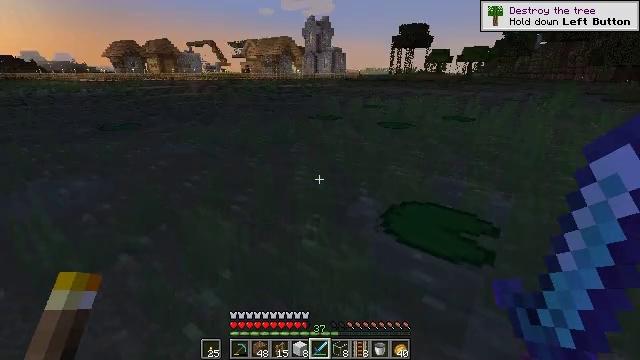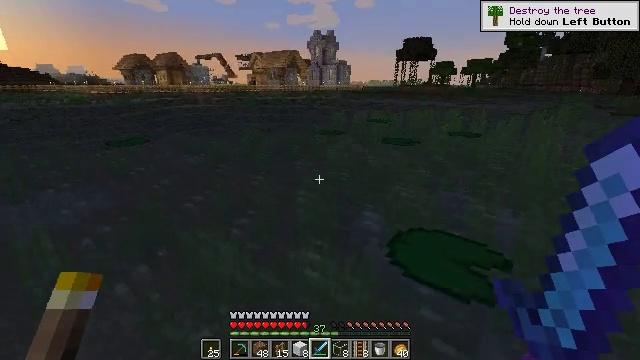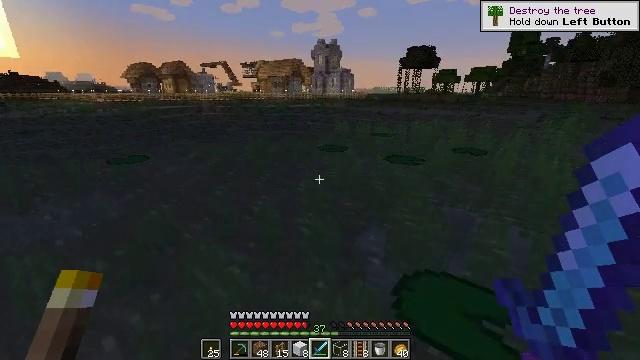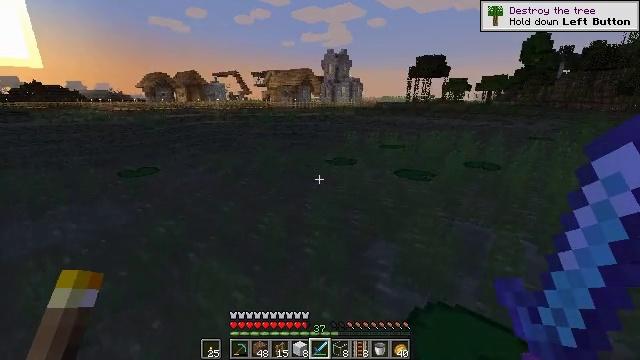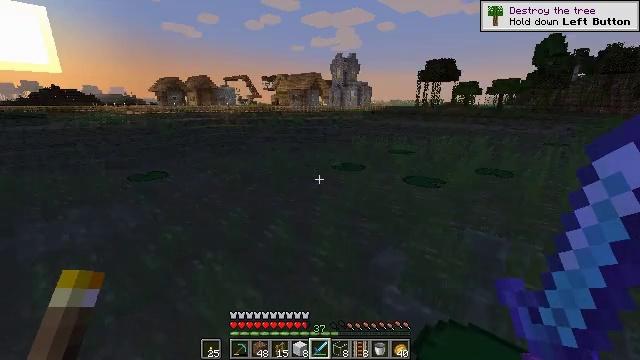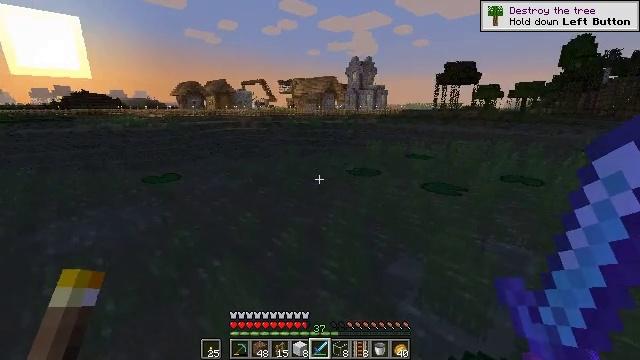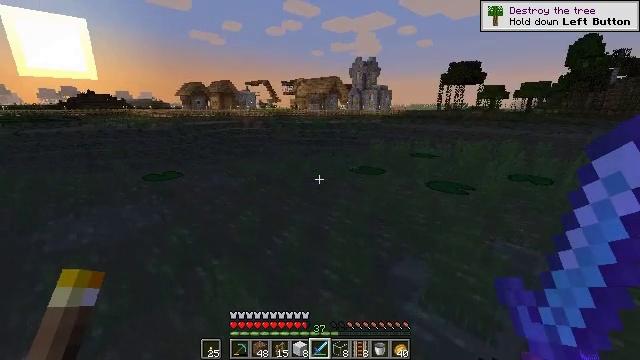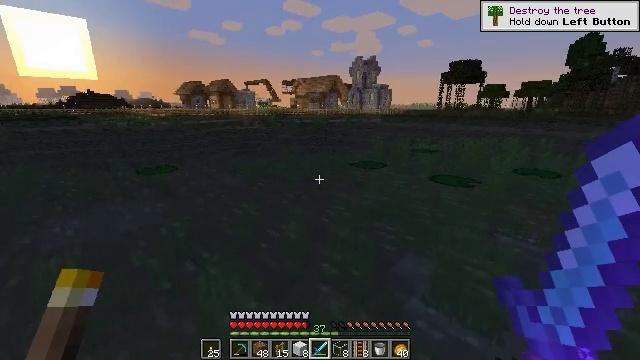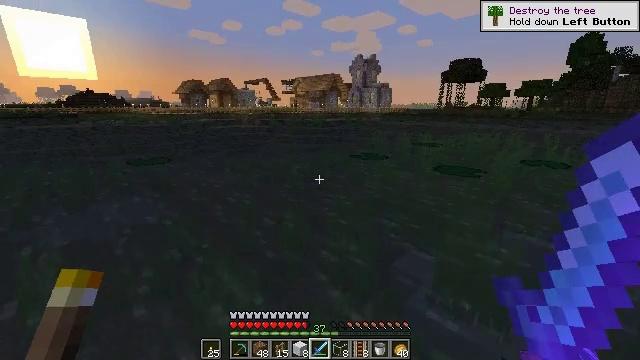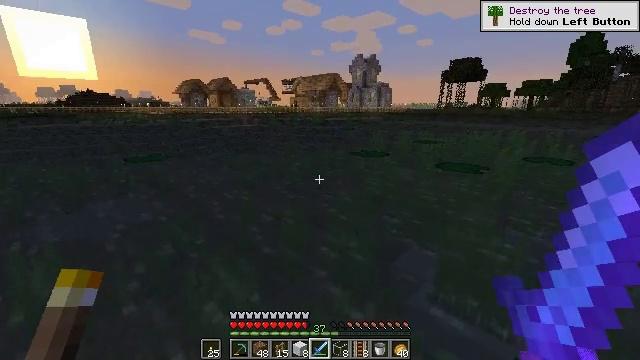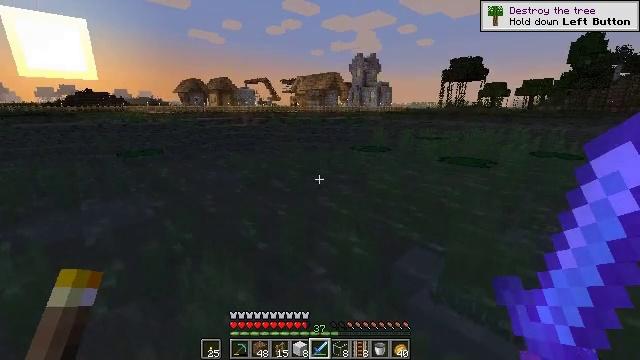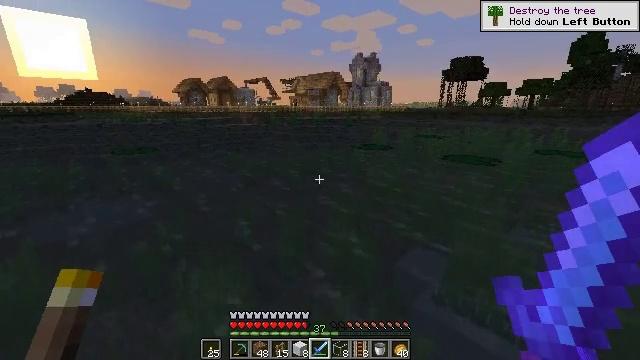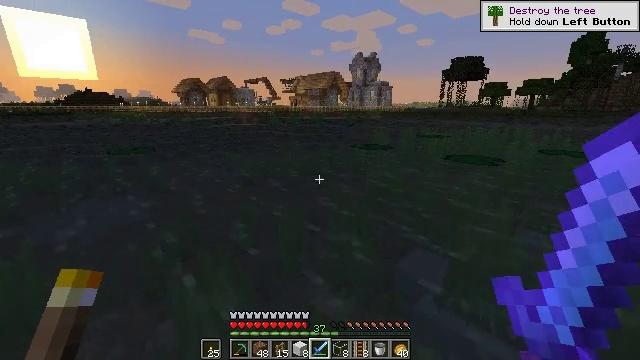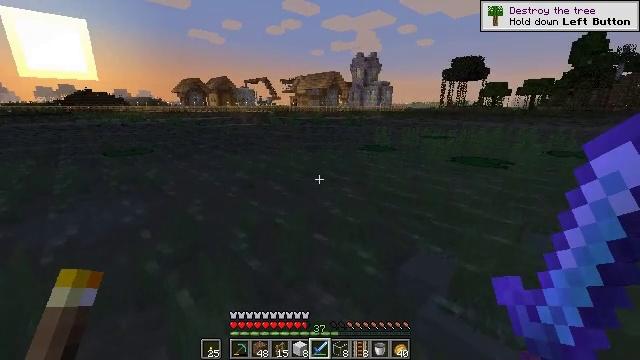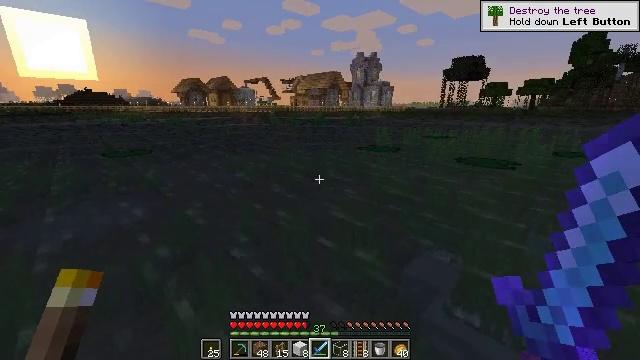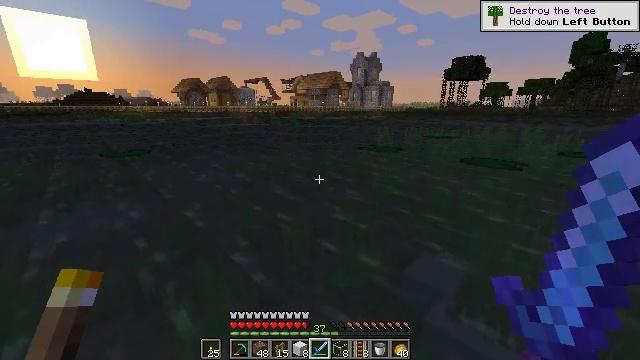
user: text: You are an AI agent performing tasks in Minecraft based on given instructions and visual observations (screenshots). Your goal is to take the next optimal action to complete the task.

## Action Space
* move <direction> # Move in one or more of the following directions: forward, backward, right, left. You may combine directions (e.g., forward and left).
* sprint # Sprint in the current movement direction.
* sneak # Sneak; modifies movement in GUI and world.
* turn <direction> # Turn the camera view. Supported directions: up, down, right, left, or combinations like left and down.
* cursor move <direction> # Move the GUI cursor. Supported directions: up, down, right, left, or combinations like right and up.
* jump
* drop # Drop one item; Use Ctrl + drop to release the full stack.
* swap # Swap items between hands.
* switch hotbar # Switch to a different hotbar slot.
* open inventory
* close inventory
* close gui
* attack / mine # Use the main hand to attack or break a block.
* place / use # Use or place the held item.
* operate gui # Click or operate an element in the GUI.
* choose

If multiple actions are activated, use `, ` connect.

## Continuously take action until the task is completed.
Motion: motion action
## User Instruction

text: Left-click to destroy the oak fence.
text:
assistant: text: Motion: move forward, turn left and up, jump
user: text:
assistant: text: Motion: move forward, turn up, jump
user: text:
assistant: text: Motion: move forward, turn left and up, jump
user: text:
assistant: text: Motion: move forward, turn left, jump
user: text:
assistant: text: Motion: move forward, turn left, jump
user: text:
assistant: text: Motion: move forward, jump
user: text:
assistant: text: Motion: move forward, jump
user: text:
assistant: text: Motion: move forward, jump
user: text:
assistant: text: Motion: move forward, jump
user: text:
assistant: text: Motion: move forward, jump
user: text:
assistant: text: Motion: move forward, jump
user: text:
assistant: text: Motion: move forward, jump
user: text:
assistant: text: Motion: move forward
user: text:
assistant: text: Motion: move forward
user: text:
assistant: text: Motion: move forward
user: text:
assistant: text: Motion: move forward, sprint
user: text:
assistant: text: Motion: move forward, sprint
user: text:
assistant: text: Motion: move forward, sprint
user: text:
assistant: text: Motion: move forward, sprint, turn right and up
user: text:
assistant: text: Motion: move forward, sprint, turn right and up
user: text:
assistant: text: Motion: move forward, sprint
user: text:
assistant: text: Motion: move forward, sprint
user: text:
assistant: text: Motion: move forward, sprint
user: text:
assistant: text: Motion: move forward, sprint, turn right
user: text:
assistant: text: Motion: move forward, sprint, turn right and down
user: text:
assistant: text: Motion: move forward, sprint, turn right
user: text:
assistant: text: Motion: move forward, sprint
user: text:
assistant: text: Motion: move forward, sprint
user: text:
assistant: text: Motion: move forward, sprint
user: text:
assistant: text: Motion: move forward, sprint, turn right